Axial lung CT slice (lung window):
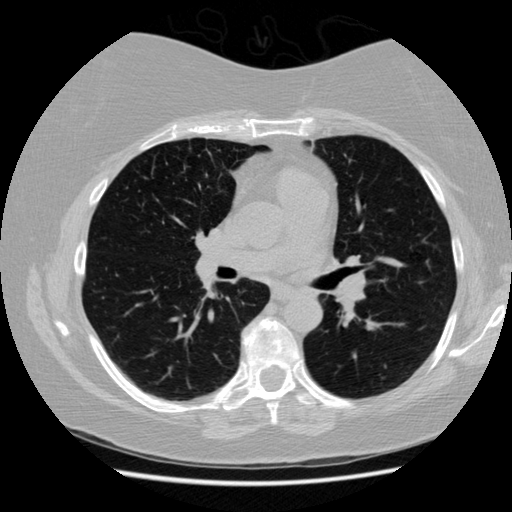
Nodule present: no